Interaction volume radius: 10 \u00c5
Interaction volume height: 15 \u00c5
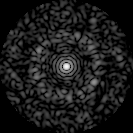
Disorder parameter: 0.8172